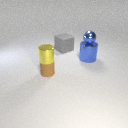
small yellow metal cylinder above small brown rubber cylinder